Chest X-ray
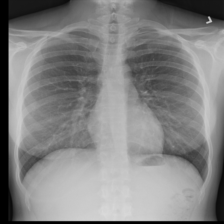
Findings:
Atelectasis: negative
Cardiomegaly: negative
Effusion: negative
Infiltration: negative
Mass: negative
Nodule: negative
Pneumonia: negative
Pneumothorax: negative
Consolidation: negative
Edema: negative
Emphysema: negative
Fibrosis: negative
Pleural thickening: negative
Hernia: negative